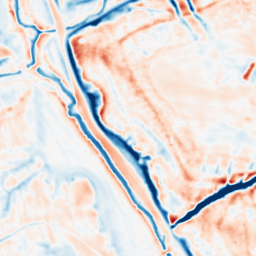
Category: multiscale
Decomposition family: dog_multiscale
Decomposition parameters: sigma_ratio: 1.4
n_scales: 5
base_sigma: 1
Upsampling method: cubic_catmull_rom
Upsampling parameters: scale: 8
Upsampling scale: 8